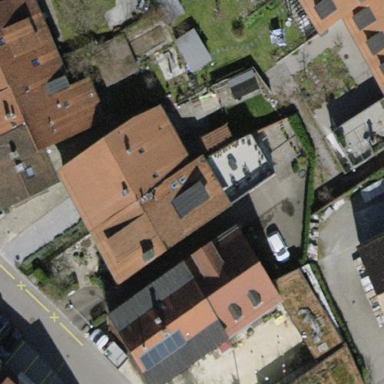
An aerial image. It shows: Building with tile roof.